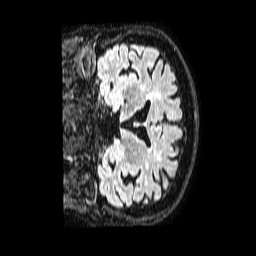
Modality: FLAIR
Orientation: coronal
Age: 71
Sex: female
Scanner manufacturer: philips
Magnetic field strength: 1.5 T
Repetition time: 4.8 s
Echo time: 0.3 s